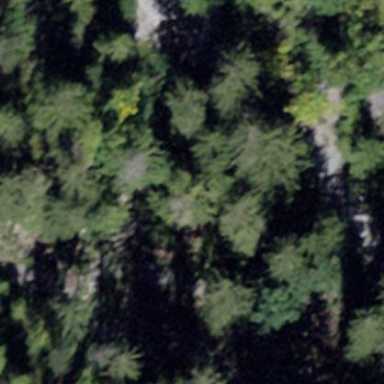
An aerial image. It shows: Forest area.